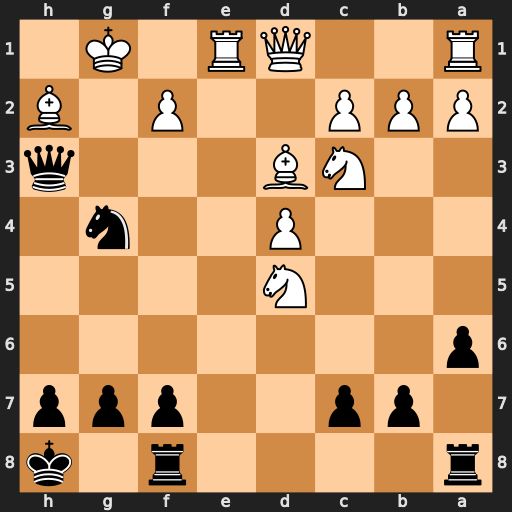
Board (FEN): r4r1k/1pp2ppp/p7/3N4/3P2n1/2NB3q/PPP2P1B/R2QR1K1
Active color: b
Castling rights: -
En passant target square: -
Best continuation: Qxh2+ Kf1 Qxf2#